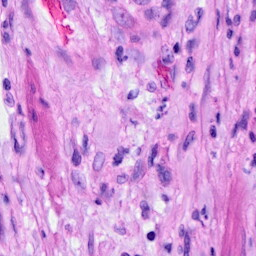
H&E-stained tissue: Ovarian